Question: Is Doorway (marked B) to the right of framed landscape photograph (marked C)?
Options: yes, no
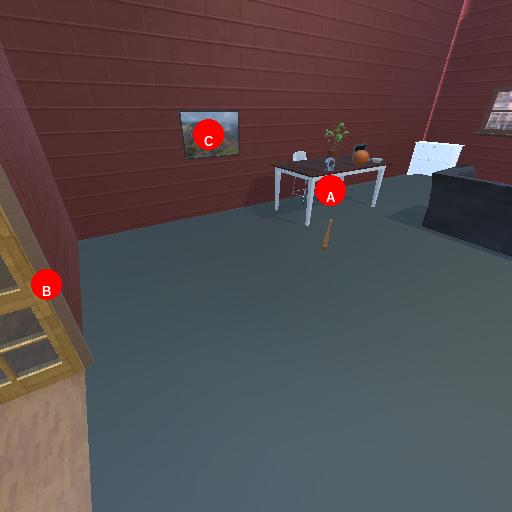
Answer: yes